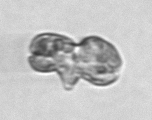
Label: Karenia